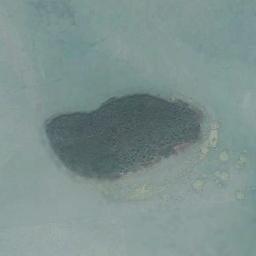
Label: island